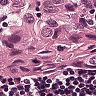
Metastatic tissue present: yes